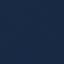
Land use / land cover: SeaLake